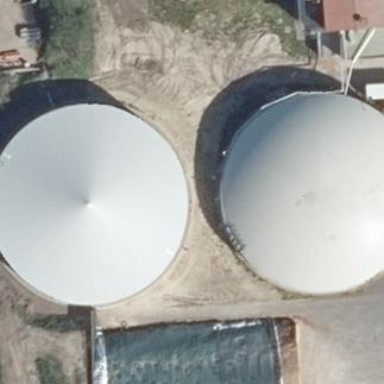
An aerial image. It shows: Storage tank which is man-made.